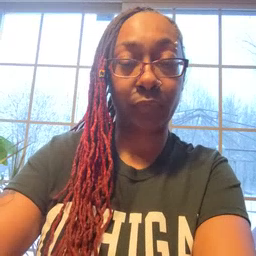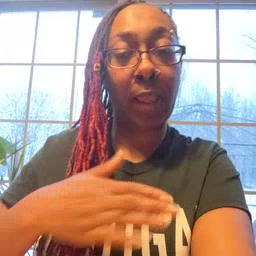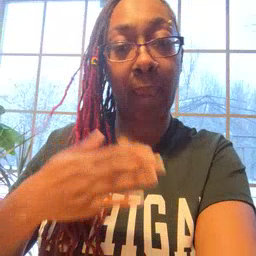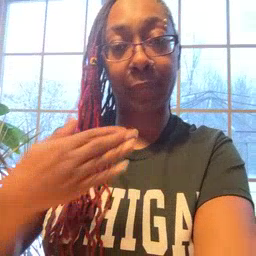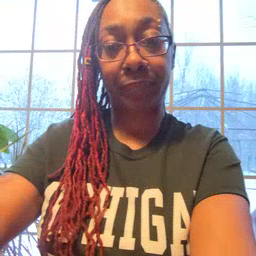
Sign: happy